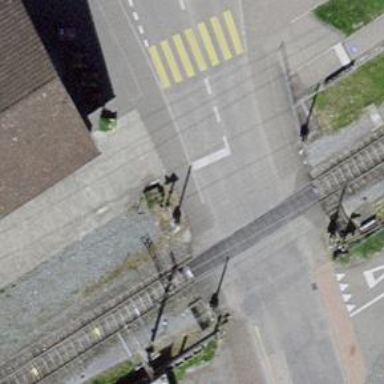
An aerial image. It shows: Level crossing with full barriers and lights.